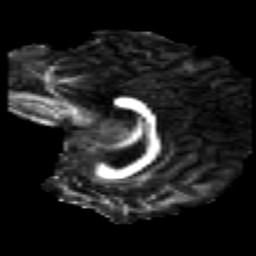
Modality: FA
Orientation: sagittal
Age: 24
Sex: male
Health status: healthy
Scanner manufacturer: philips
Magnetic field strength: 3 T
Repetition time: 10.623 s
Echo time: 0.07044 s